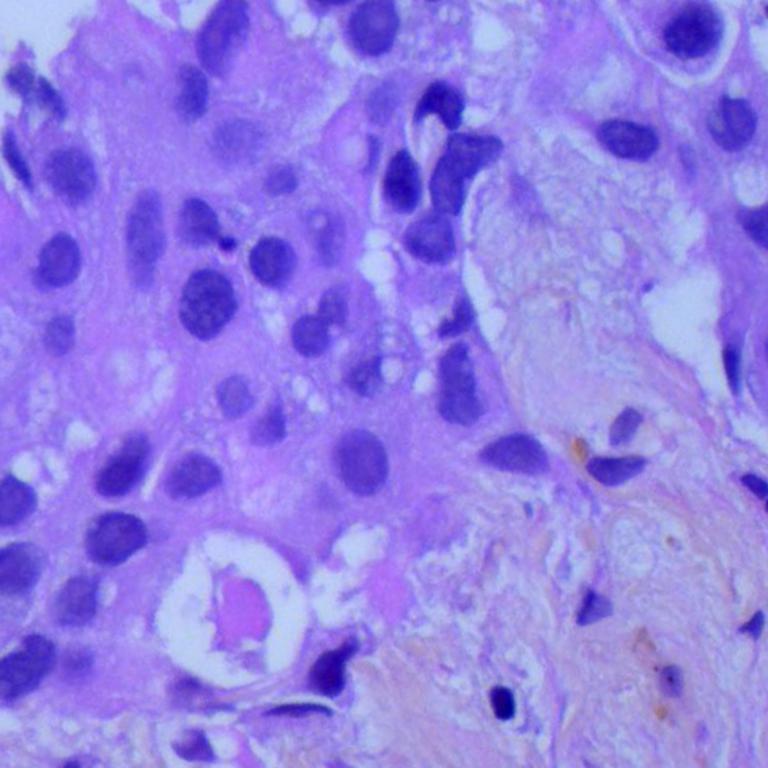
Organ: lung
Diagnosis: adenocarcinomas